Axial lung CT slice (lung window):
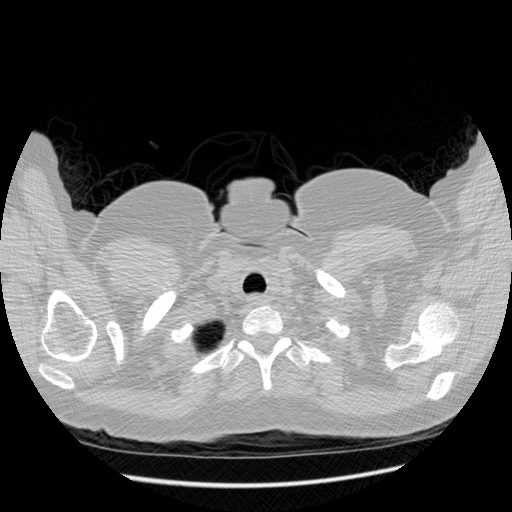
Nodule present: no